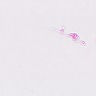
Metastatic tissue present: no